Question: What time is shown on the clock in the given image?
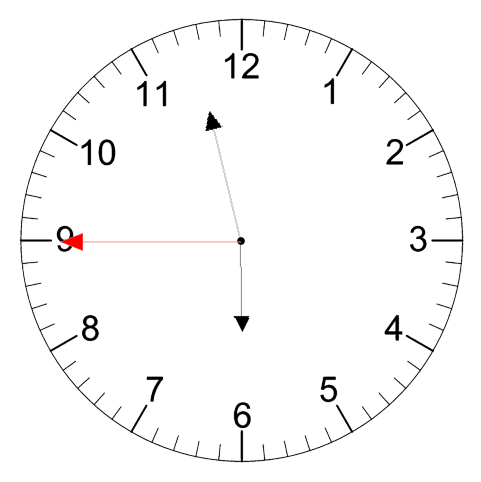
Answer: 05:57:45